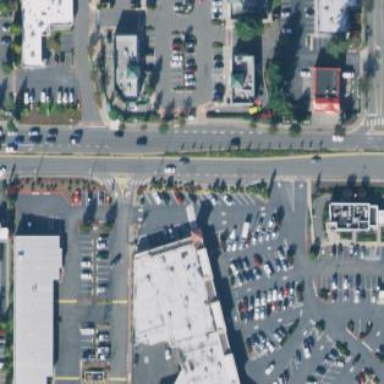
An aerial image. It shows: Retail building.